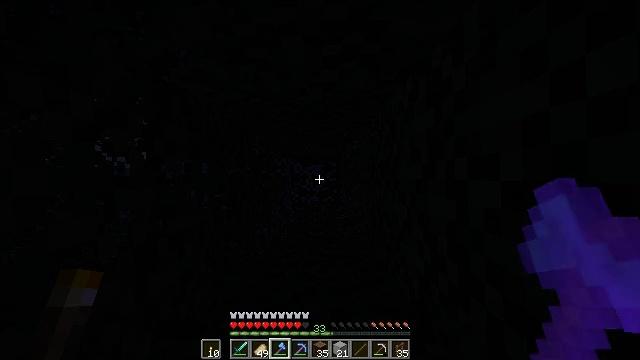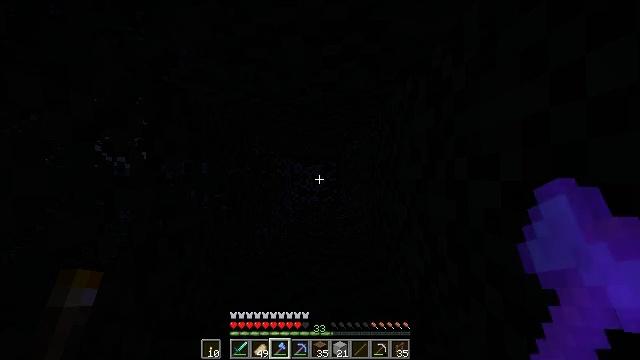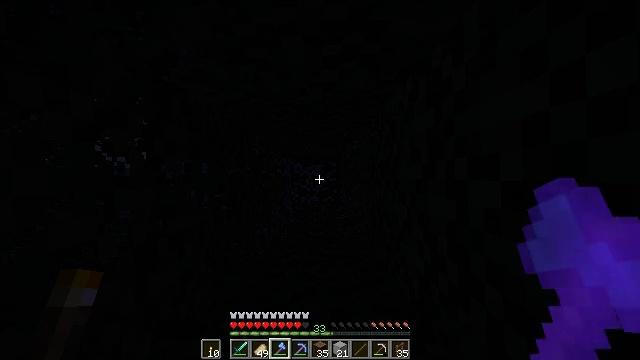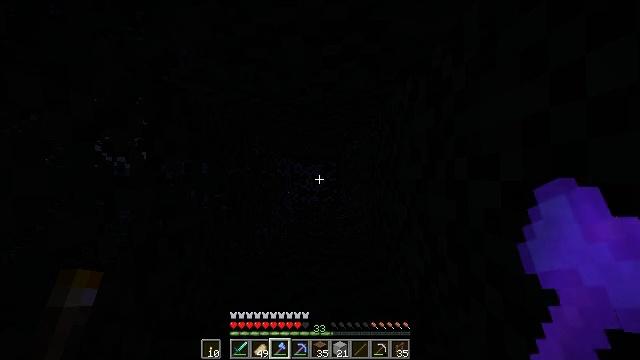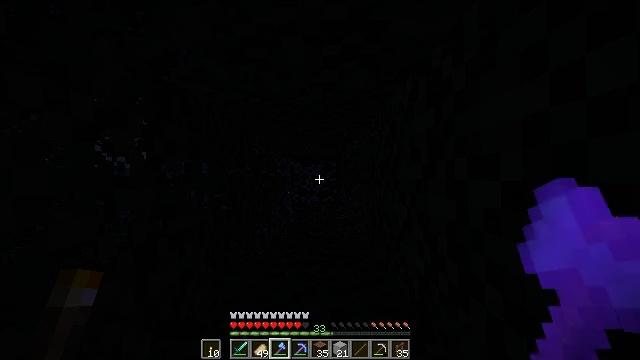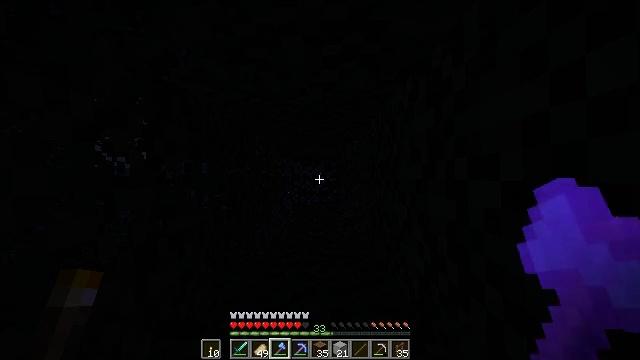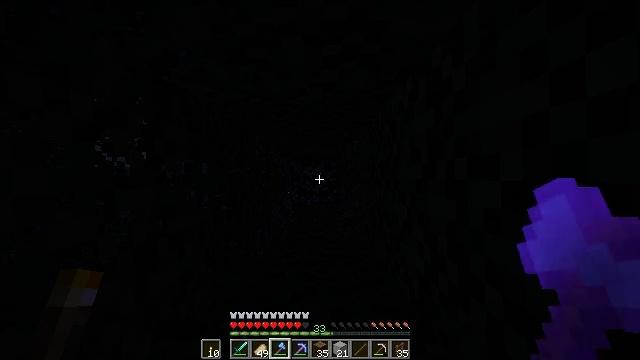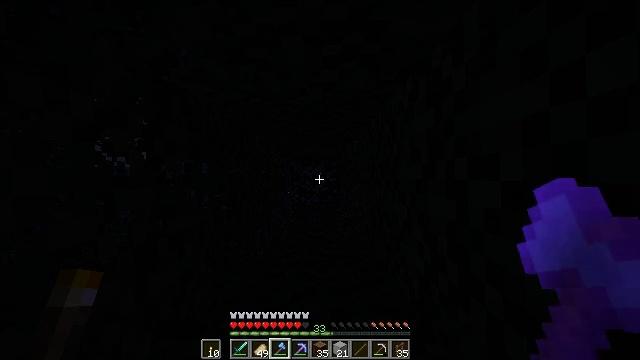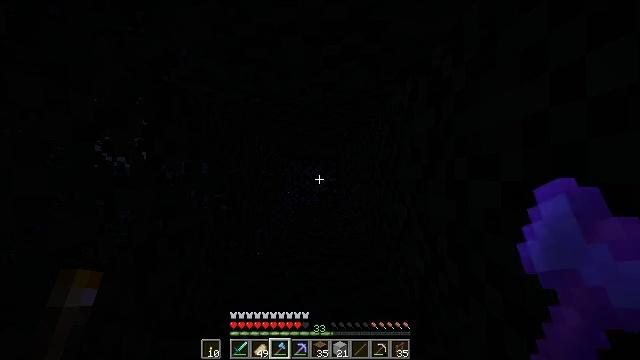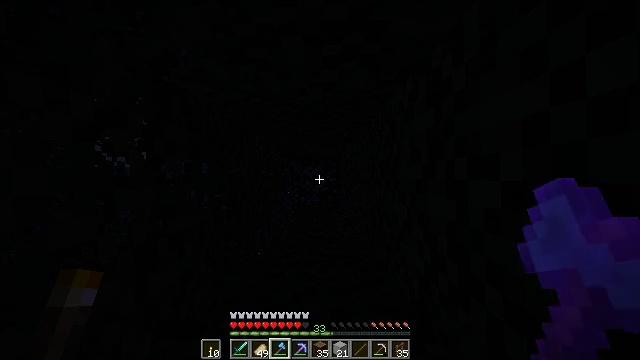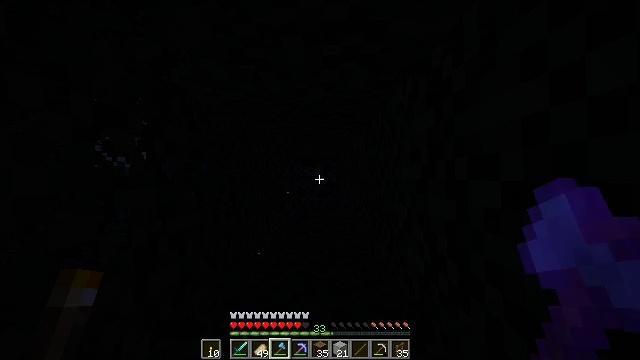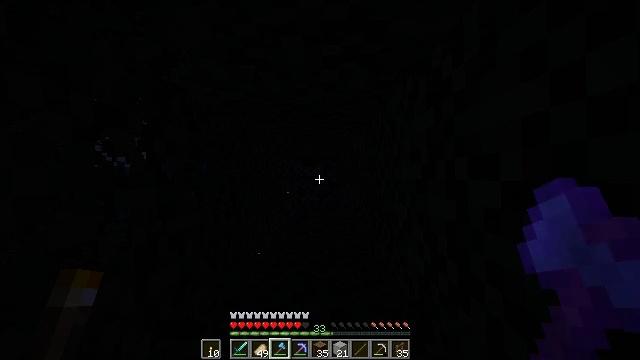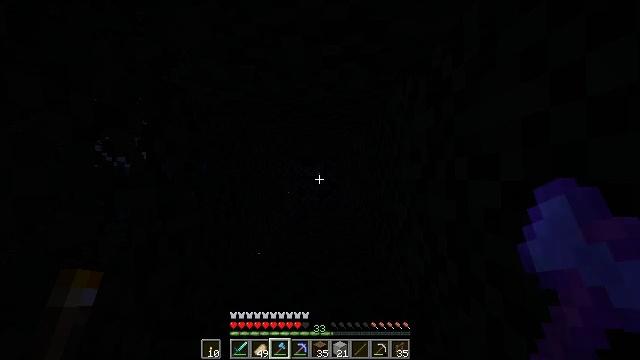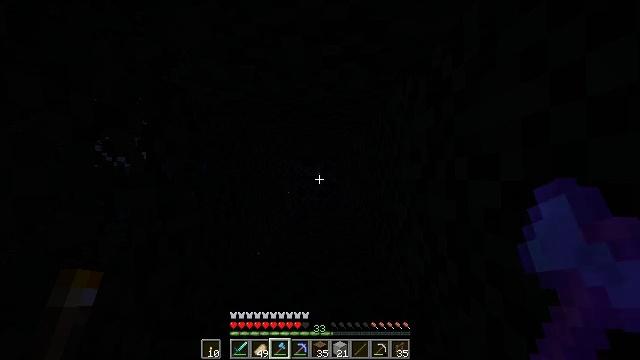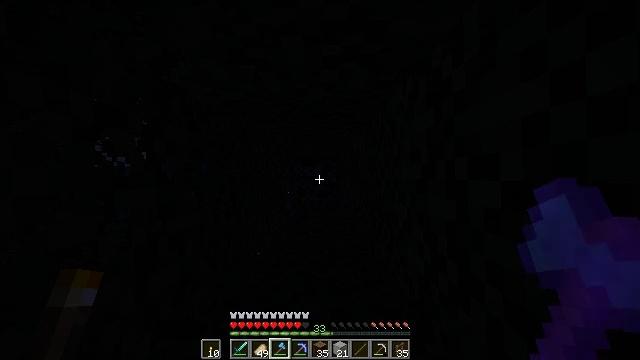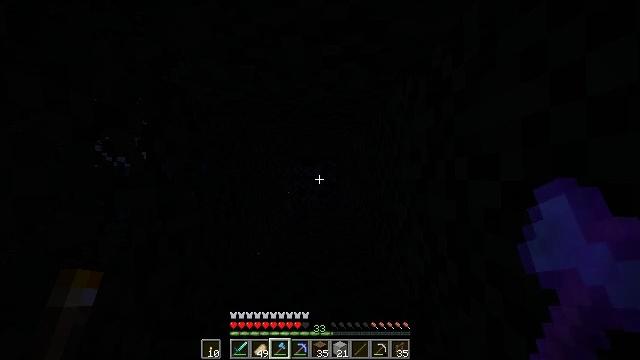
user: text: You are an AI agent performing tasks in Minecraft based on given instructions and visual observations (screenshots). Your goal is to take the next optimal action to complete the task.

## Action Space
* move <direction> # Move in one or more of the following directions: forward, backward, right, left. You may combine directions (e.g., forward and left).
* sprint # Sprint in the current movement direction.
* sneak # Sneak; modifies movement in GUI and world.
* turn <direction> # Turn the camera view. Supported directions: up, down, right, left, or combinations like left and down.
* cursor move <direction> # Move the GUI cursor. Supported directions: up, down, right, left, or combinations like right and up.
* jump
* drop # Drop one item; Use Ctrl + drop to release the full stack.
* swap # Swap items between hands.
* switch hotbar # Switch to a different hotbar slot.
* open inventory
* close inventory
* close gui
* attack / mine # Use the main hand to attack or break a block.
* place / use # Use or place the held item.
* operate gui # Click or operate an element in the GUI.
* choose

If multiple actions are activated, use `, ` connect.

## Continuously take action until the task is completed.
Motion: motion action
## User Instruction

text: Retrieve the brown bed.
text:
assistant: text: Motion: no_op
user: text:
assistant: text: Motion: no_op
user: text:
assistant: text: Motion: no_op
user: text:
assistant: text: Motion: no_op
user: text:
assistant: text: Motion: no_op
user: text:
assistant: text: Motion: no_op
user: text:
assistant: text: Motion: no_op
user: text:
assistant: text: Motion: no_op
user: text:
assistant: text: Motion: no_op
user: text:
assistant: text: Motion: no_op
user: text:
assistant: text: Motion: no_op
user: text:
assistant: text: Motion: no_op
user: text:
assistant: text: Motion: no_op
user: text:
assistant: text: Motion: no_op
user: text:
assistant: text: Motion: no_op
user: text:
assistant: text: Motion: no_op
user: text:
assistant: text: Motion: no_op
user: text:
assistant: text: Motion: no_op
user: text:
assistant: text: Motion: no_op
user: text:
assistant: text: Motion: no_op
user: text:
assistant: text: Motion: no_op
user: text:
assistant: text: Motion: no_op
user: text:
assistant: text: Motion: no_op
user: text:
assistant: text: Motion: no_op
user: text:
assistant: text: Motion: no_op
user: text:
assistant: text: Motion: no_op
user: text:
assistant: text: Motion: no_op
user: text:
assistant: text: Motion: no_op
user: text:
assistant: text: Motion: no_op
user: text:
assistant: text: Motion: no_op